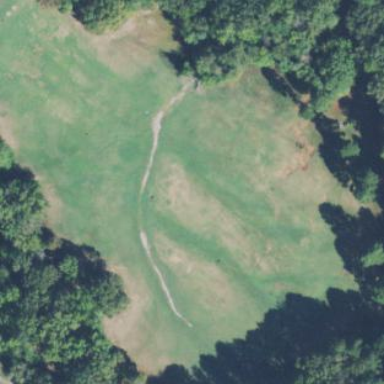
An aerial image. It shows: Grassy area designated for driving range golf.